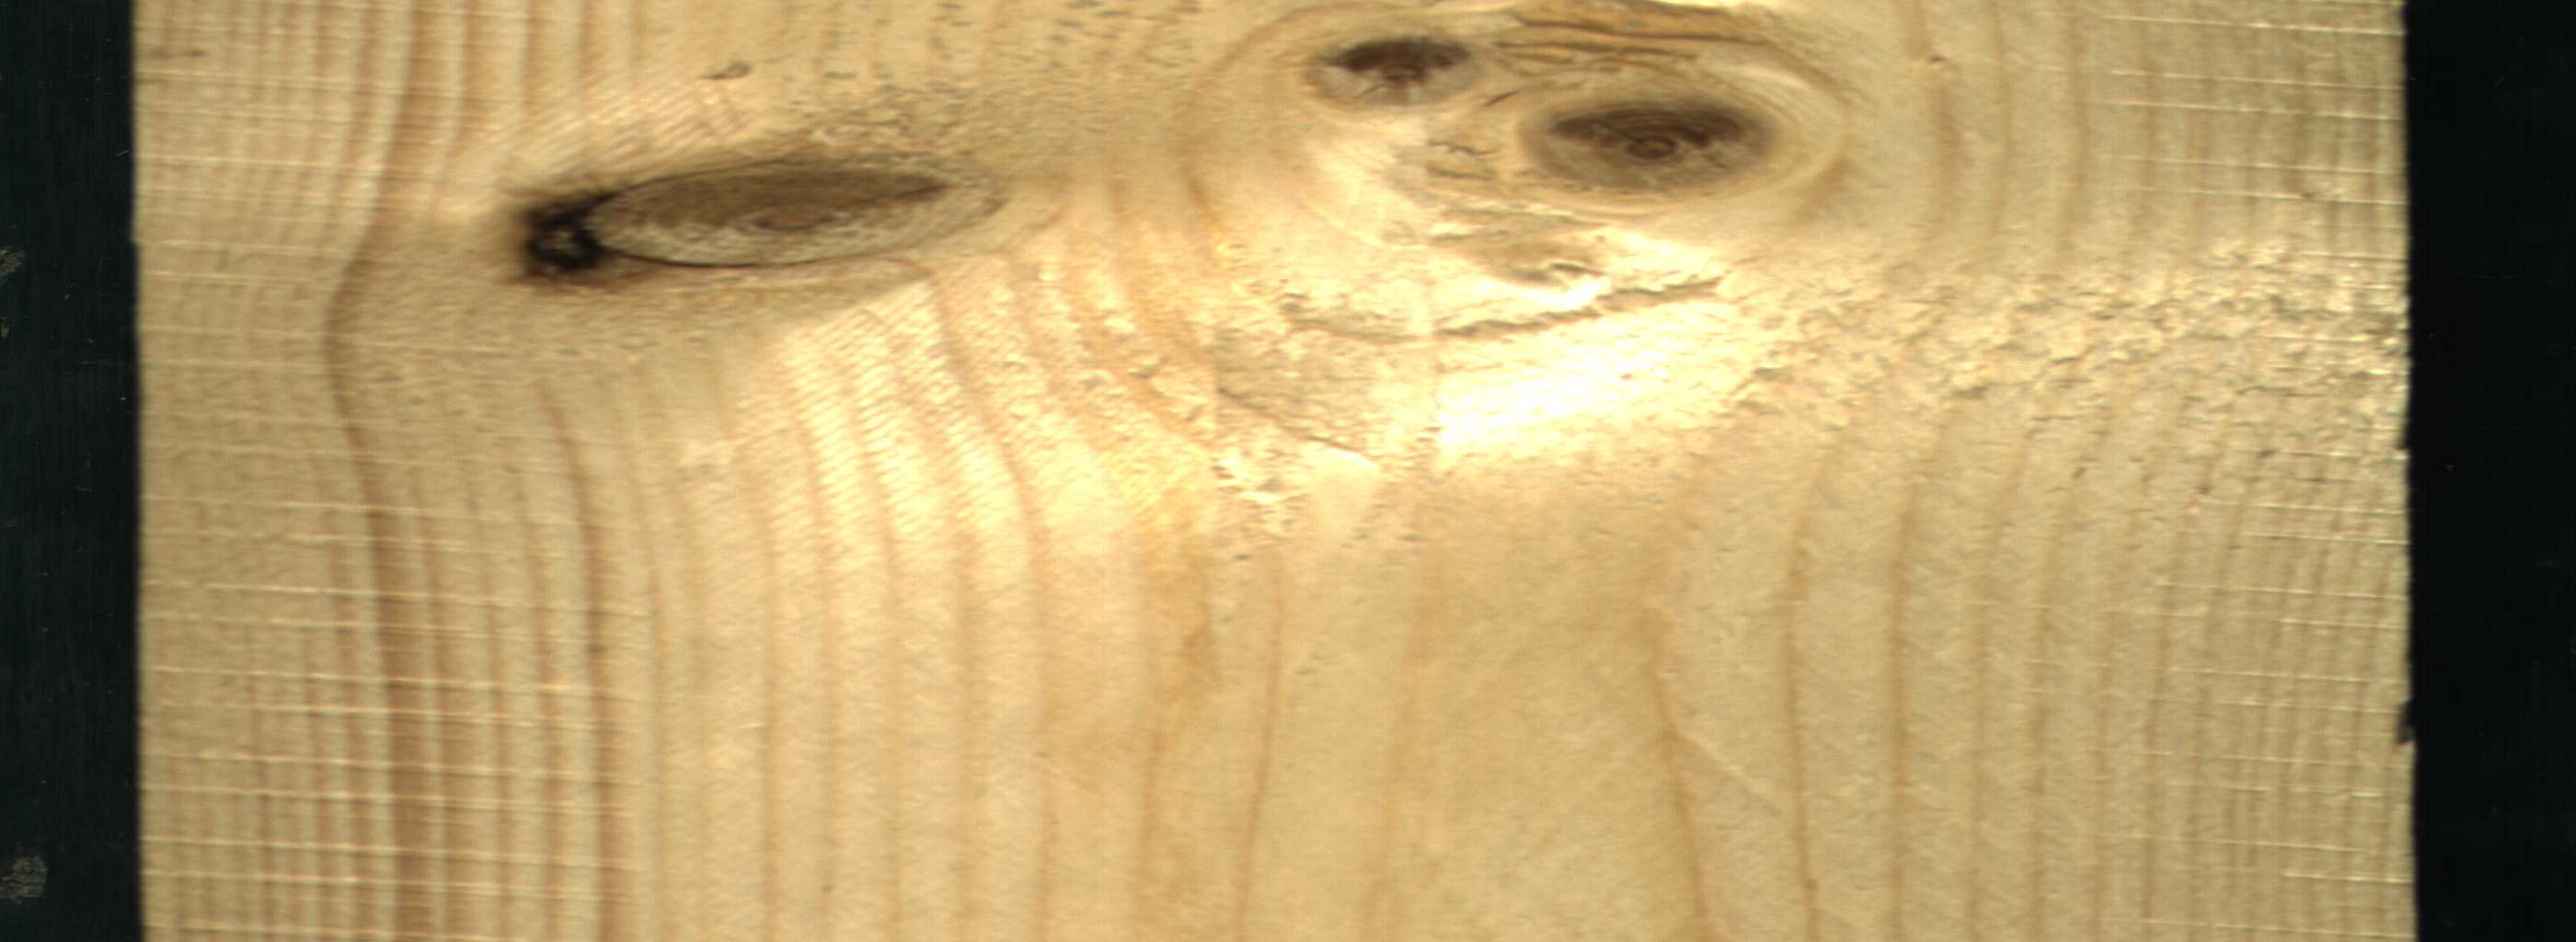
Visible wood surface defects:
Dead_Knot
Dead_Knot
Dead_Knot